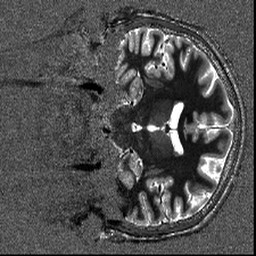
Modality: T1map
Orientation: coronal
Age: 27
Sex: male